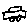
Label: car